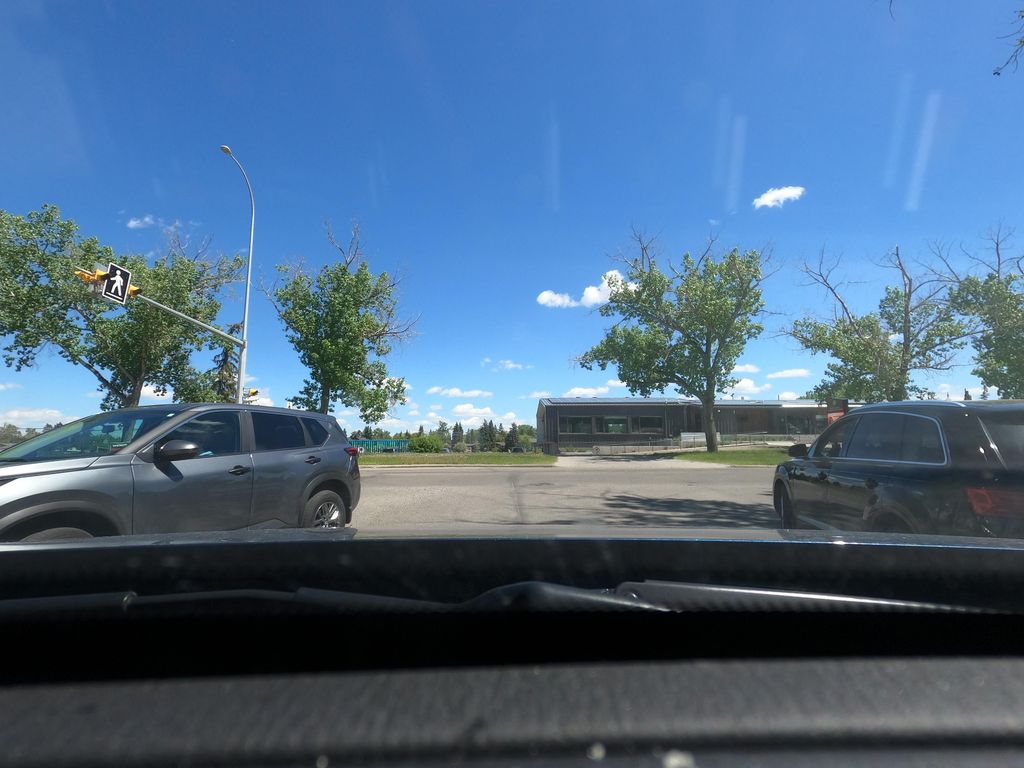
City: calgary